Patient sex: F
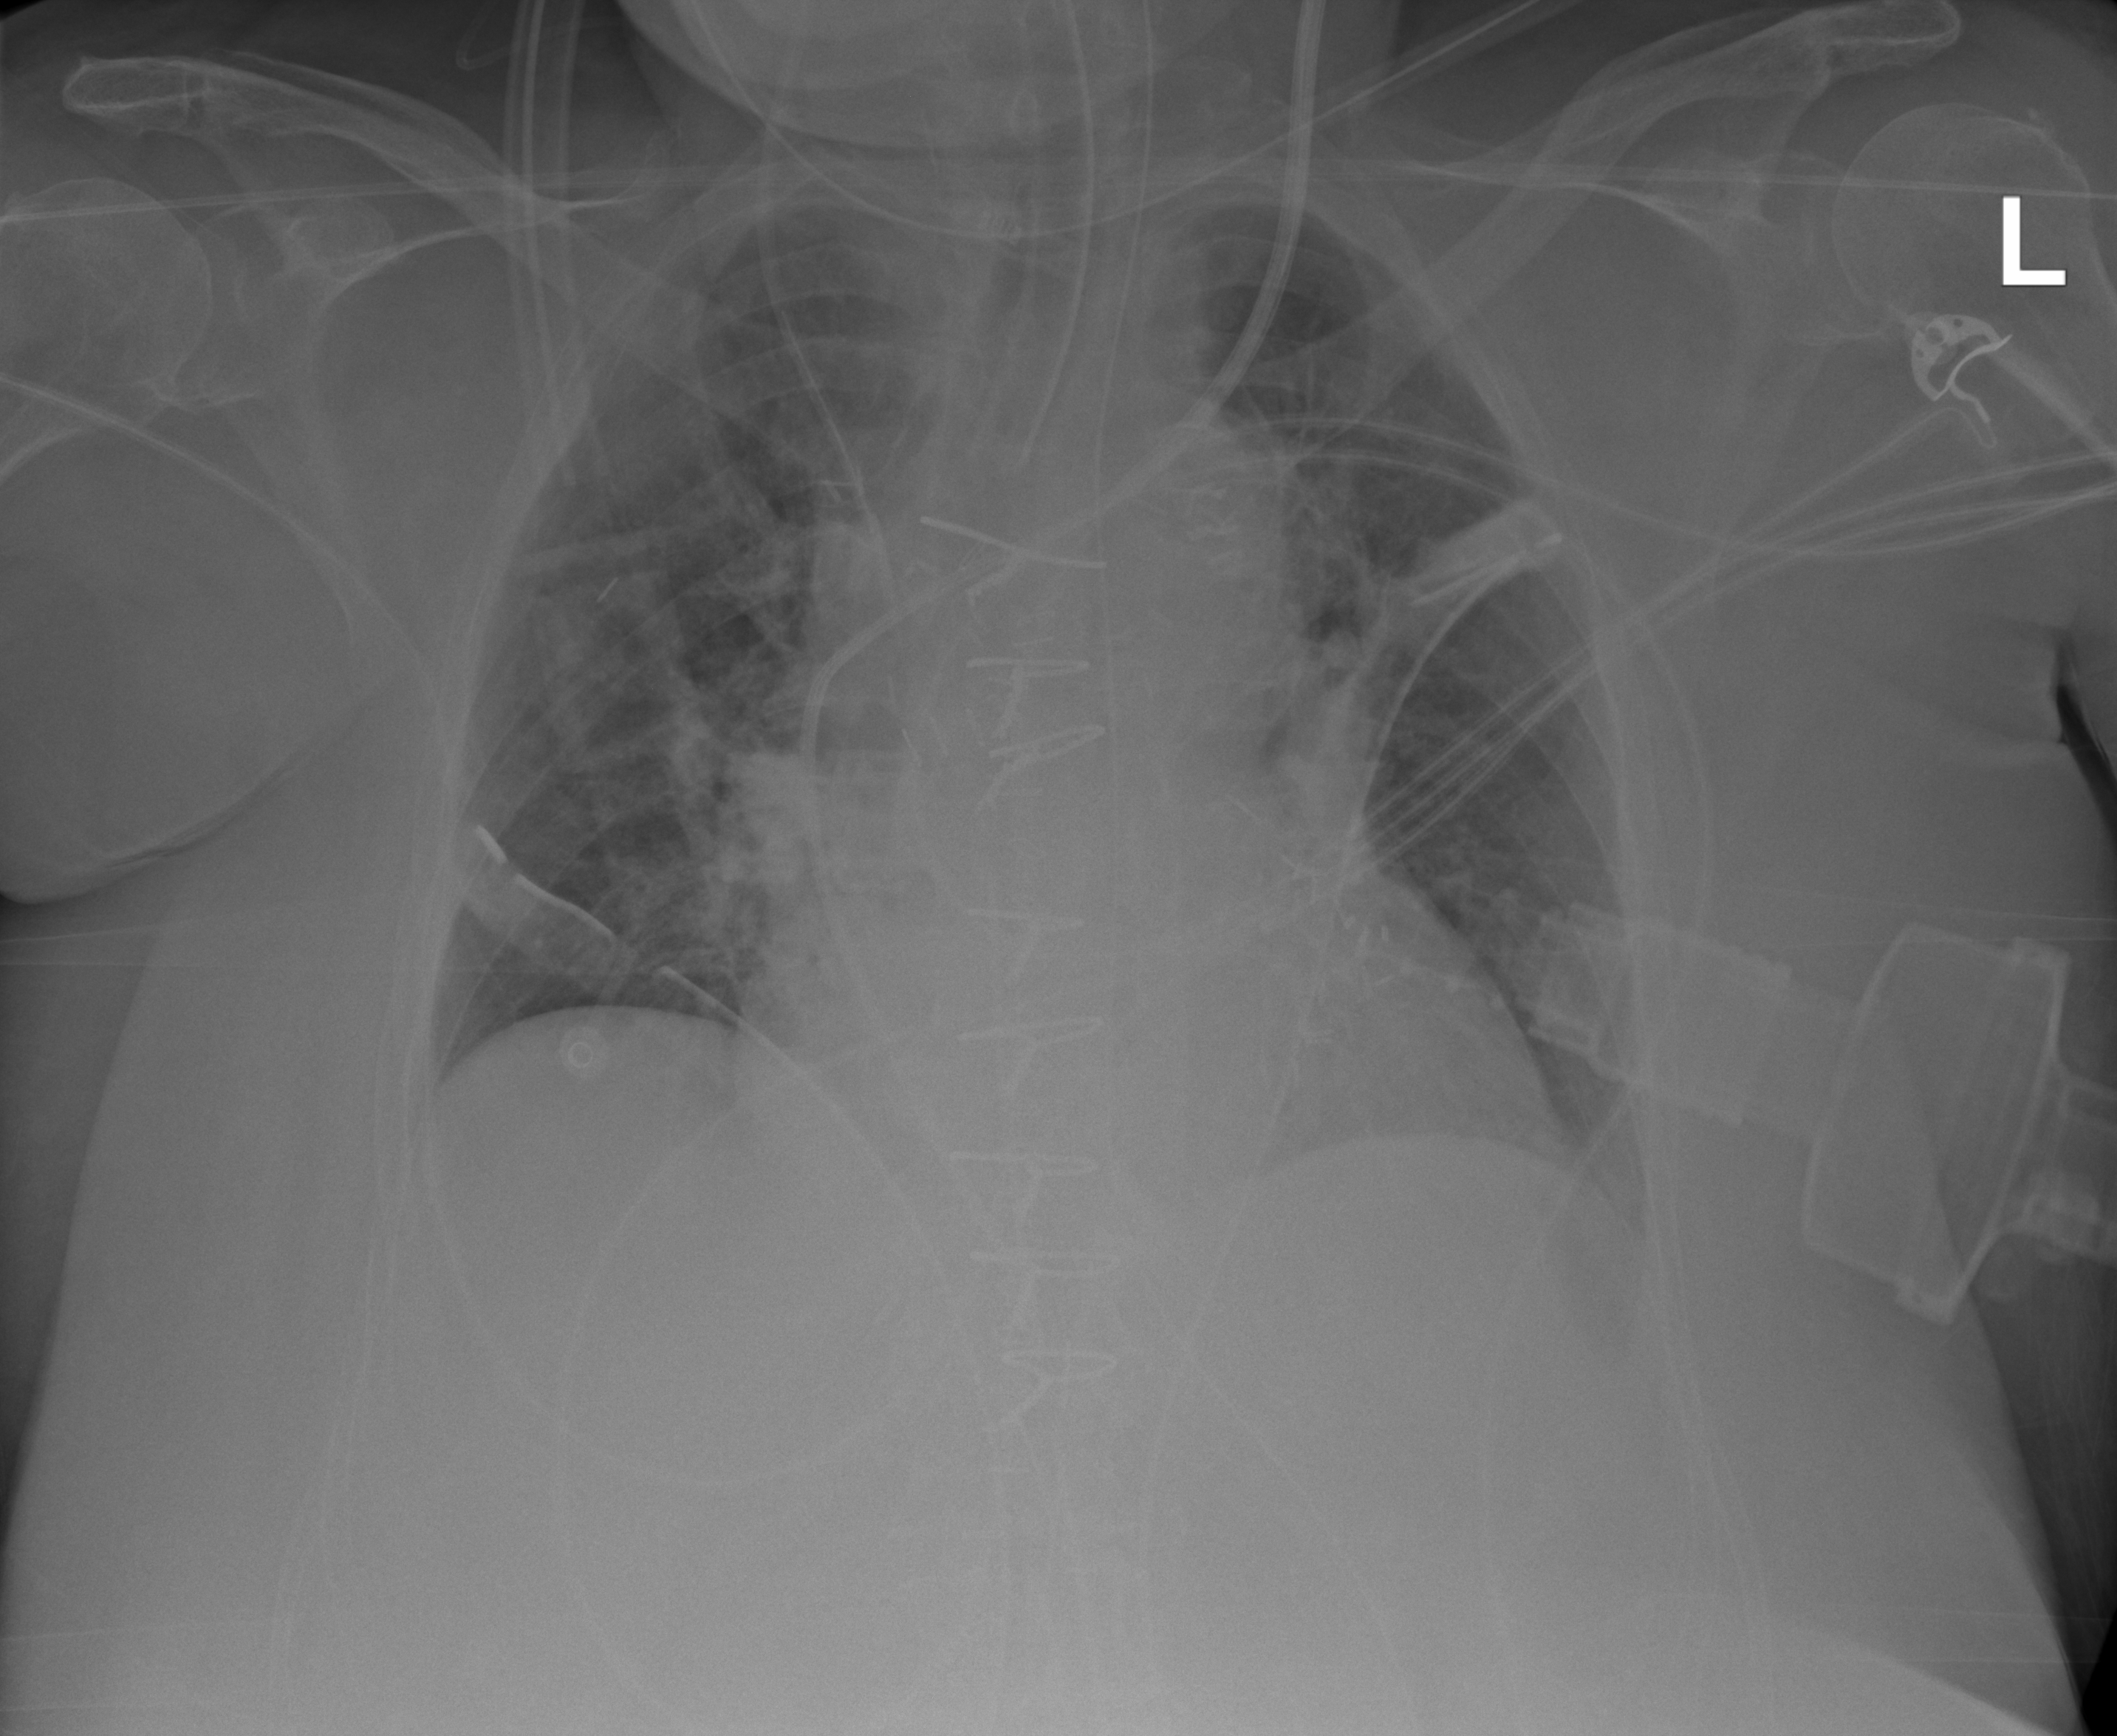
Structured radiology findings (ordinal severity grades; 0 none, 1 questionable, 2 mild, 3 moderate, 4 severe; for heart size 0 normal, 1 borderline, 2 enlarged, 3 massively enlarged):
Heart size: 2
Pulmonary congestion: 2
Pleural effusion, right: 0
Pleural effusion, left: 0
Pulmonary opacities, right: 1
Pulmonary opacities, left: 0
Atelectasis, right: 2
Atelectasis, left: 2